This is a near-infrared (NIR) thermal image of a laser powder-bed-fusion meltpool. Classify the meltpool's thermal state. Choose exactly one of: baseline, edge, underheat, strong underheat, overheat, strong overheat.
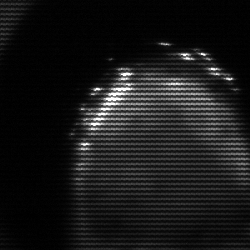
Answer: edge